Interaction volume radius: 10 \u00c5
Interaction volume height: 25 \u00c5
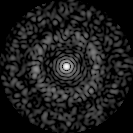
Disorder parameter: 0.8262